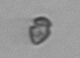
Label: Heterocapsa_rotundata